九年级 · 解析几何
如图, $A B$ 为直径, 点 $C, D, E$ 都在半圆 $O$ 上, 设 $A E=D E=x, C B=C D=\sqrt{2} x$, $A B=2 y$ ，则 $y$ 与 $x$ 之间的函数关系为 ( ).

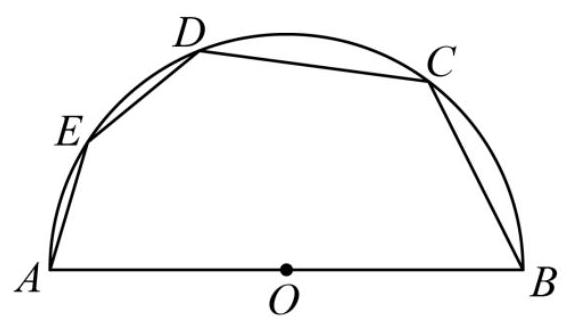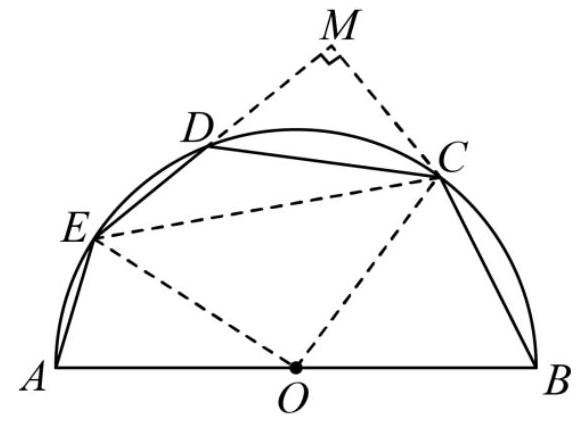
A. $y=\frac{\sqrt{10}}{2} x$
B. $y=\frac{3}{2} x$
C. $y=\frac{3 \sqrt{2}}{2} x$
D. $y=\sqrt{3} x$


答案: A
解析: 先构造 Rt $\triangle D M C$, 再求出 $\angle E D C=135^{\circ}$, 即可得到 $\angle M D C=45^{\circ}$, 即可求出 $M C=M D=x$, 在 $R t \triangle E M C$ 中, 求出 $E C=\sqrt{M C^{2}+E M^{2}}=\sqrt{x^{2}+(2 x)^{2}}=\sqrt{5} x$, 再在 Rt $\triangle E O C$中, 求出 $E C=\sqrt{2} O C=\sqrt{2} y$, 即可得 $\sqrt{2} y=\sqrt{5} x$, 即可得到答案.

【详解】解: 如图, 延长 $D E$, 作 $C M \perp E D$, 交 $D E$ 延长线于点 $M$, 连接 $M C$, 连接 $E C, O E, O C$,

$$
\because A B=2 y
$$

$\therefore O E=O C=y$

$\because A E=D E=x, \quad C B=C D=\sqrt{2} x, \quad A B=2 y$

$\therefore \angle E O C=90^{\circ}$
$\therefore \angle E D C=180^{\circ}-\frac{1}{2} \angle E O C=135^{\circ}$

$\therefore \angle M D C=180-\angle E D C=180^{\circ}-135^{\circ}=45^{\circ}$

$\because C M \perp E D, \quad C D=\sqrt{2} x$

$\therefore M C=M D=x$

$\therefore M E=2 x$

$\therefore$ 在 Rt $\triangle E M C$ 中, $E C=\sqrt{M C^{2}+E M^{2}}=\sqrt{x^{2}+(2 x)^{2}}=\sqrt{5} x$

$\because \angle E O C=90^{\circ}$

$\therefore$ 在 Rt $\triangle E O C$ 中, $E C=\sqrt{2} O C=\sqrt{2} y$,

$\therefore \sqrt{2} y=\sqrt{5} x$,

$\therefore y=\frac{\sqrt{10}}{2} x$, 故 A 正确.

故选: A.

【点睛】本题主要考查了圆的知识与勾股定理、一次函数的结合, 通过圆的知识与勾股定理得到线段之间的关系是解答此题的关键.